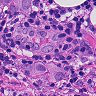
Metastatic tissue present: yes